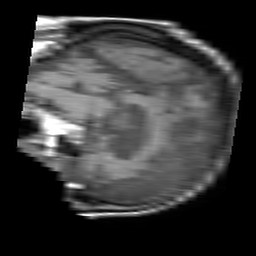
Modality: T1w
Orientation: sagittal
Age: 77
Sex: male
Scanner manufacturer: philips
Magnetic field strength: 1.5 T
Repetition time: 0.55 s
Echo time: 0.015 s